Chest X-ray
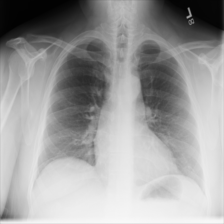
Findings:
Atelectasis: negative
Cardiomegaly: negative
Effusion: negative
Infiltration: negative
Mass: negative
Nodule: negative
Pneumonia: negative
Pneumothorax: negative
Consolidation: negative
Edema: negative
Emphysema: negative
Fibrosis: negative
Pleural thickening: negative
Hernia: negative